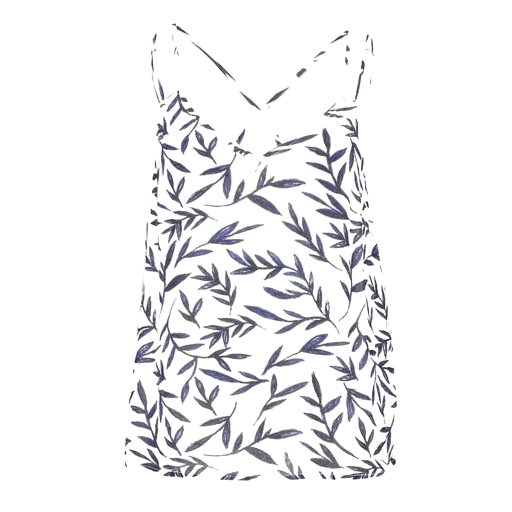
blue leaf-print top, print strappy tank top, blue lucky leaves print tank top, white background